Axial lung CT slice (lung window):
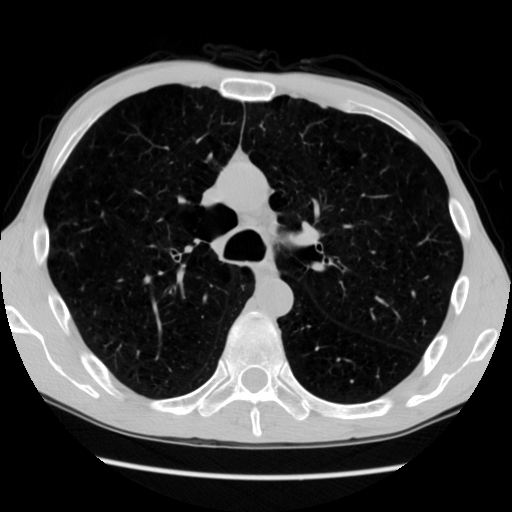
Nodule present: no